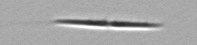
Label: pennate_Pseudo-nitzschia